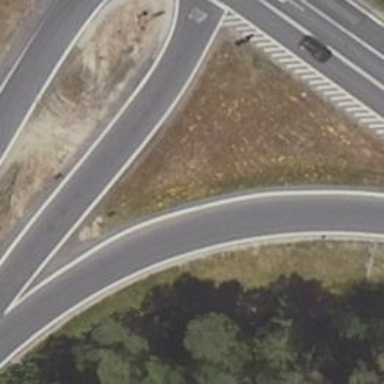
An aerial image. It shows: Trunk link highway.